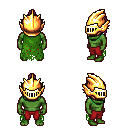
a pixel art fantasy rpg character, male body template, orc, green skin, green tattered cape, red pants, white blonde long topknot hairstyle, gold helm, four views (front, back, left, right), 2x2 character sprite sheet, small pixel art, hard edges, no anti-aliasing